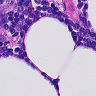
Metastatic tissue present: no